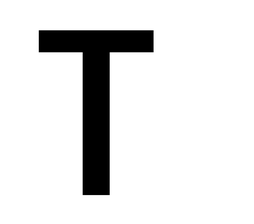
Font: Poppins-Medium